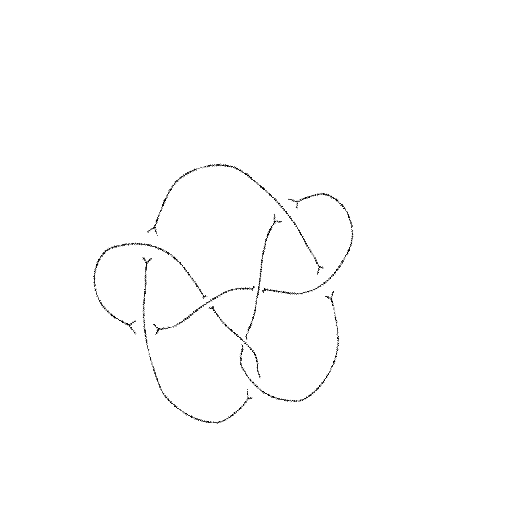
Crossing number: 8